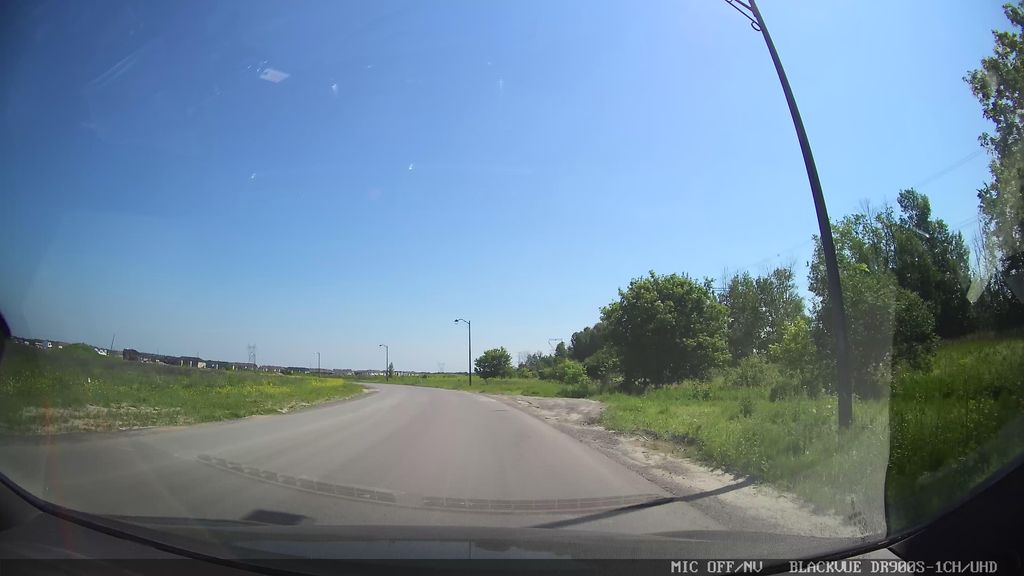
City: ottawa-gatineau